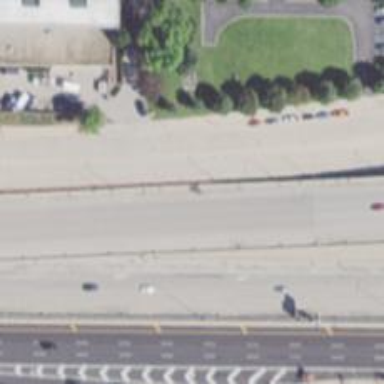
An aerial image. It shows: Tertiary road with separate sidewalks.